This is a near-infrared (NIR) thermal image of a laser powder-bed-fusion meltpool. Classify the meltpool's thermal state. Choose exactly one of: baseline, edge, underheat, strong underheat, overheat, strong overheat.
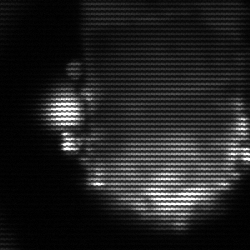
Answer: baseline